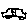
Label: car